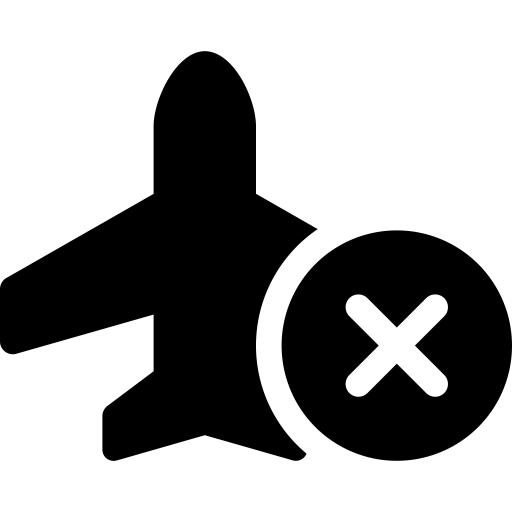
Tags: icon, FontAwesome, fa-icon, solid, plane, circle, xmark